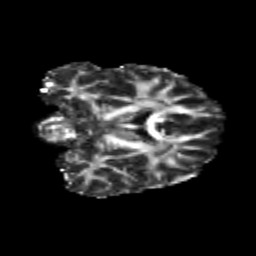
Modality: FA
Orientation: coronal
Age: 20
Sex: male
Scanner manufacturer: siemens
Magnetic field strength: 3 T
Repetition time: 3.5 s
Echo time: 0.113 s